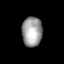
Tissue: lung
Cell type: Fibroblasts
Senescence score: 0.55
Nuclear area (px): 589
Mean DAPI intensity: 158.209